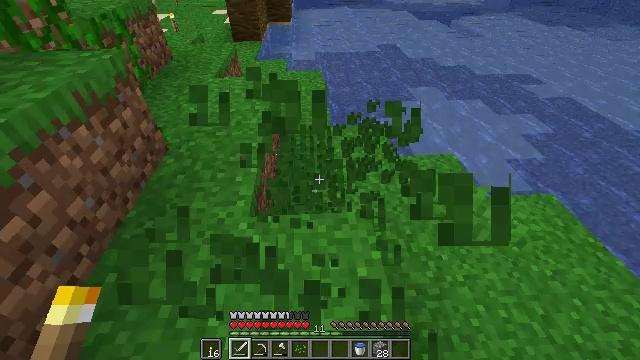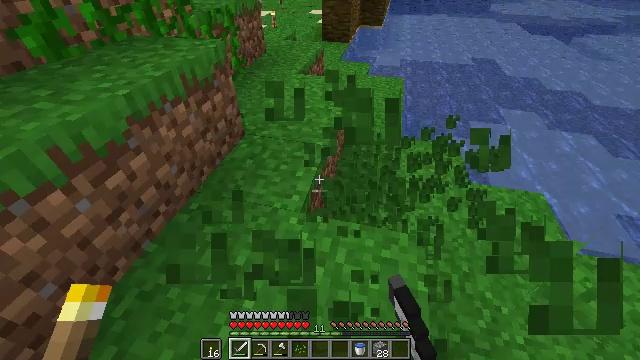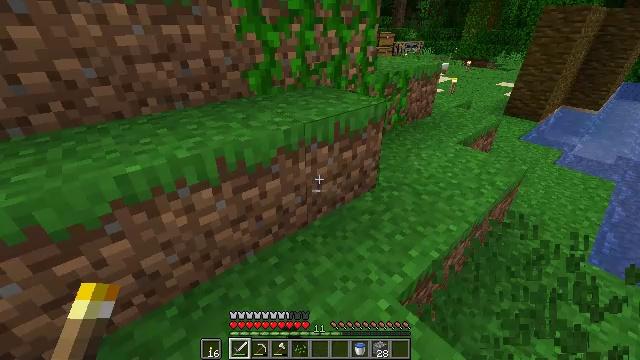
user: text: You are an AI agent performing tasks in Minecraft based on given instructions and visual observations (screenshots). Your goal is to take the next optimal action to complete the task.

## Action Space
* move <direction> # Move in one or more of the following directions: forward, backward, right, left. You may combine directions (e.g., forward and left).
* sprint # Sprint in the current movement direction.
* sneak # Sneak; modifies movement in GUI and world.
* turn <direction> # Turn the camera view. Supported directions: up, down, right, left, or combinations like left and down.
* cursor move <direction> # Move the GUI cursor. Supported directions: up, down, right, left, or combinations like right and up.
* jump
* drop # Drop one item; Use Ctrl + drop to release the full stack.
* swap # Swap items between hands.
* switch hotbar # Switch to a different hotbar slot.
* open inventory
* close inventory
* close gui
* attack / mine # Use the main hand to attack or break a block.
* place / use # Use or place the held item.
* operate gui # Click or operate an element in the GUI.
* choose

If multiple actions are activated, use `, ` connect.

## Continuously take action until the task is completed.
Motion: motion action
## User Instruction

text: Gather fern from the ground.
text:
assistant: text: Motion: move forward, turn left, attack / mine
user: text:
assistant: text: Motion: move forward, turn left and up
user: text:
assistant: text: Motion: no_op